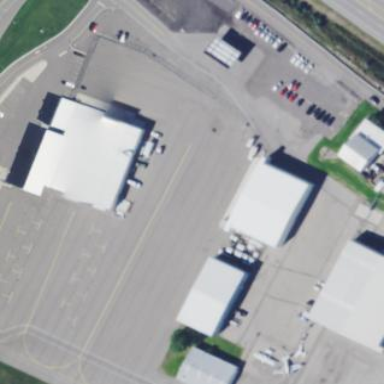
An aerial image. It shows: Apron at the airport.